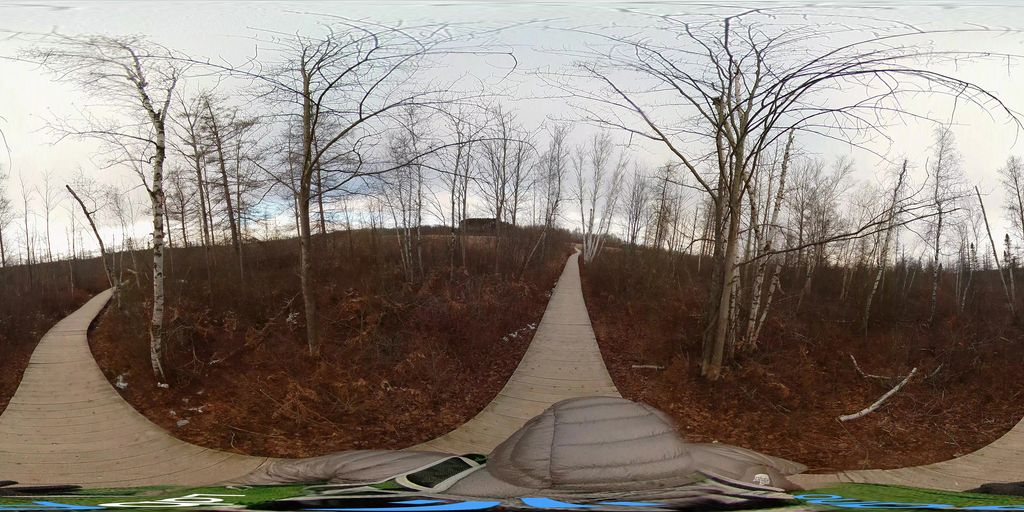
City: ottawa-gatineau